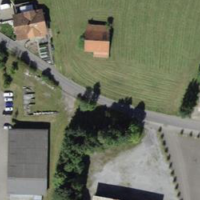
EUNIS habitat code: 55
Species observed at this site:
Cyaniris semiargus